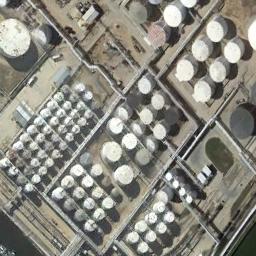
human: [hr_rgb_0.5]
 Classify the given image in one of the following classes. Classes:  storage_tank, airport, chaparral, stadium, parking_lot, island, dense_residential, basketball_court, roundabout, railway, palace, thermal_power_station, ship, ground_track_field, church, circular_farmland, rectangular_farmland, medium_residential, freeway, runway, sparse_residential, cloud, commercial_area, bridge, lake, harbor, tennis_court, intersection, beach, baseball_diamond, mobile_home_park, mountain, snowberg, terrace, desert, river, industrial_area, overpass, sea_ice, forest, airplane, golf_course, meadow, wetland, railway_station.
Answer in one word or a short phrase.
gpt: storage_tank